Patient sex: F
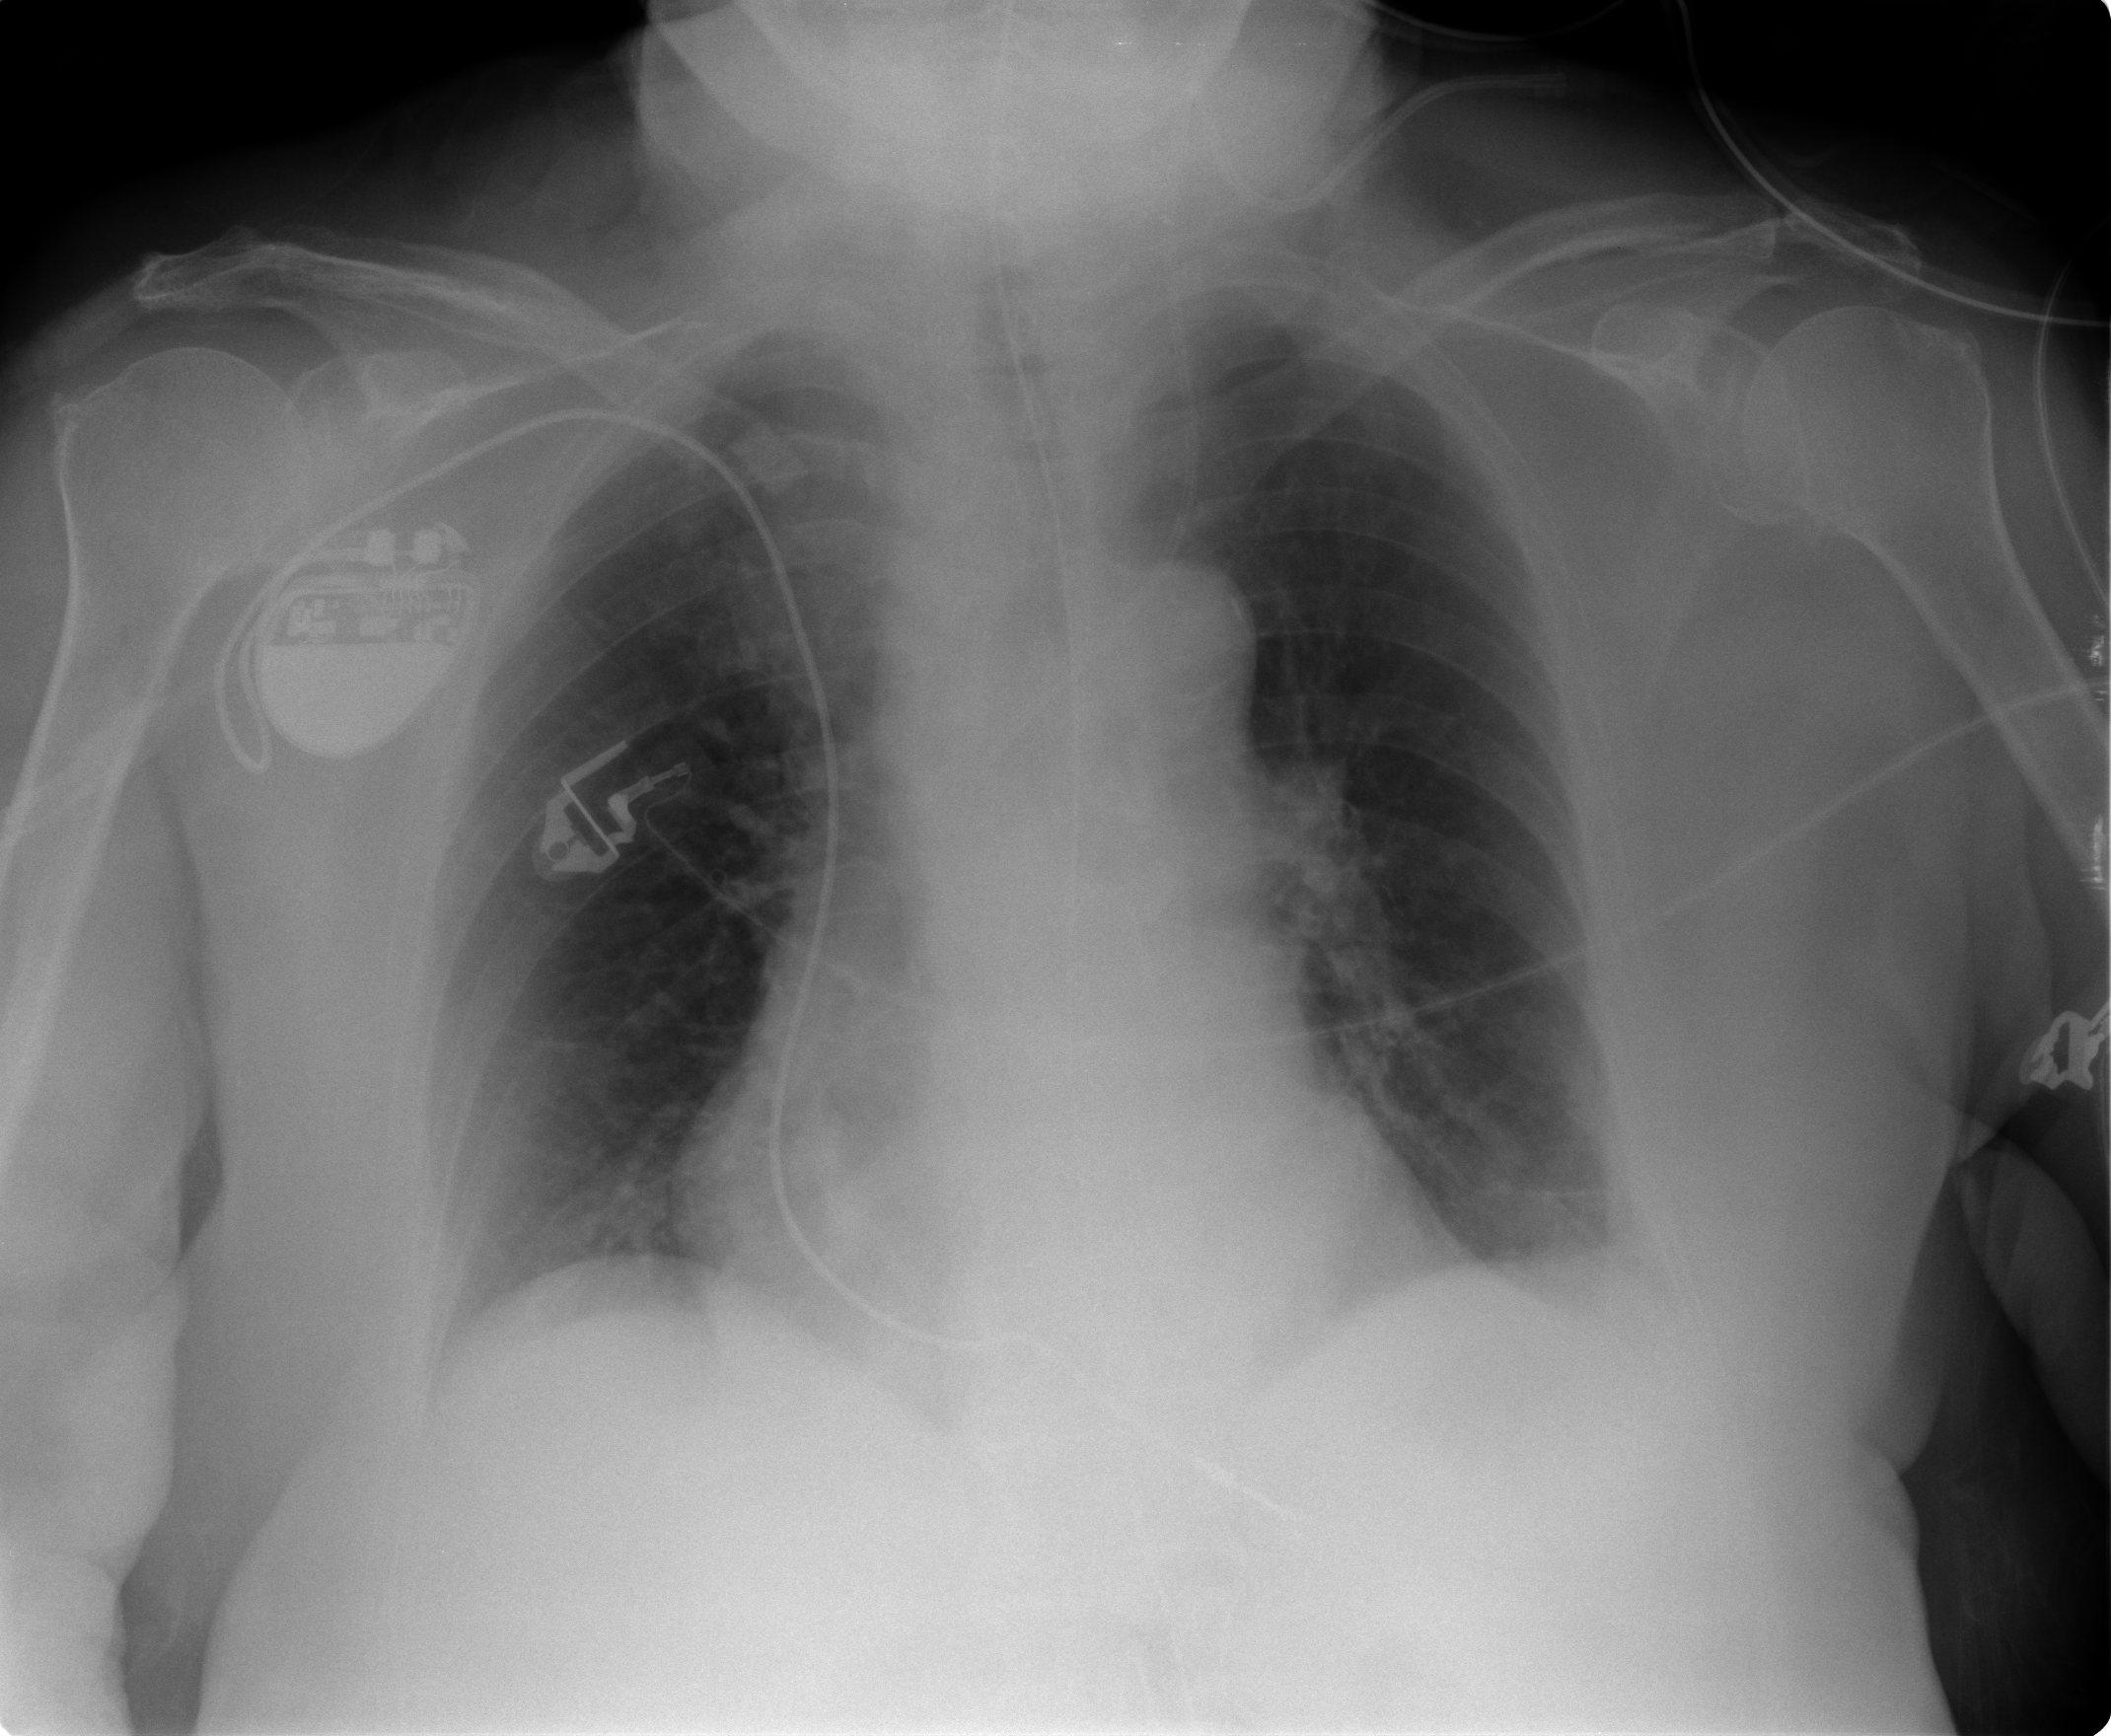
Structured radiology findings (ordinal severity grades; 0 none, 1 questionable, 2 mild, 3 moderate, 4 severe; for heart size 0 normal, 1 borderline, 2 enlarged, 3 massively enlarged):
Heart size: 1
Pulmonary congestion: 0
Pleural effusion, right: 0
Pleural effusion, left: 1
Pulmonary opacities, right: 0
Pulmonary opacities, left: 0
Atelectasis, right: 0
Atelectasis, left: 1